Question:
How are these controls(in the left) made/designed, are these just tableview with text is arranged top and bottom or some labels that imitate textbox?
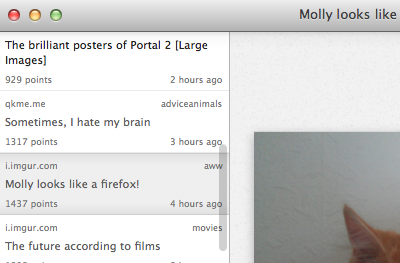
Answer: This can be done relatively easily with a <URL>. It's impossible to tell from a screenshot how the app in question is implemented, but that would be my approach if I were starting from scratch.